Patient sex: F
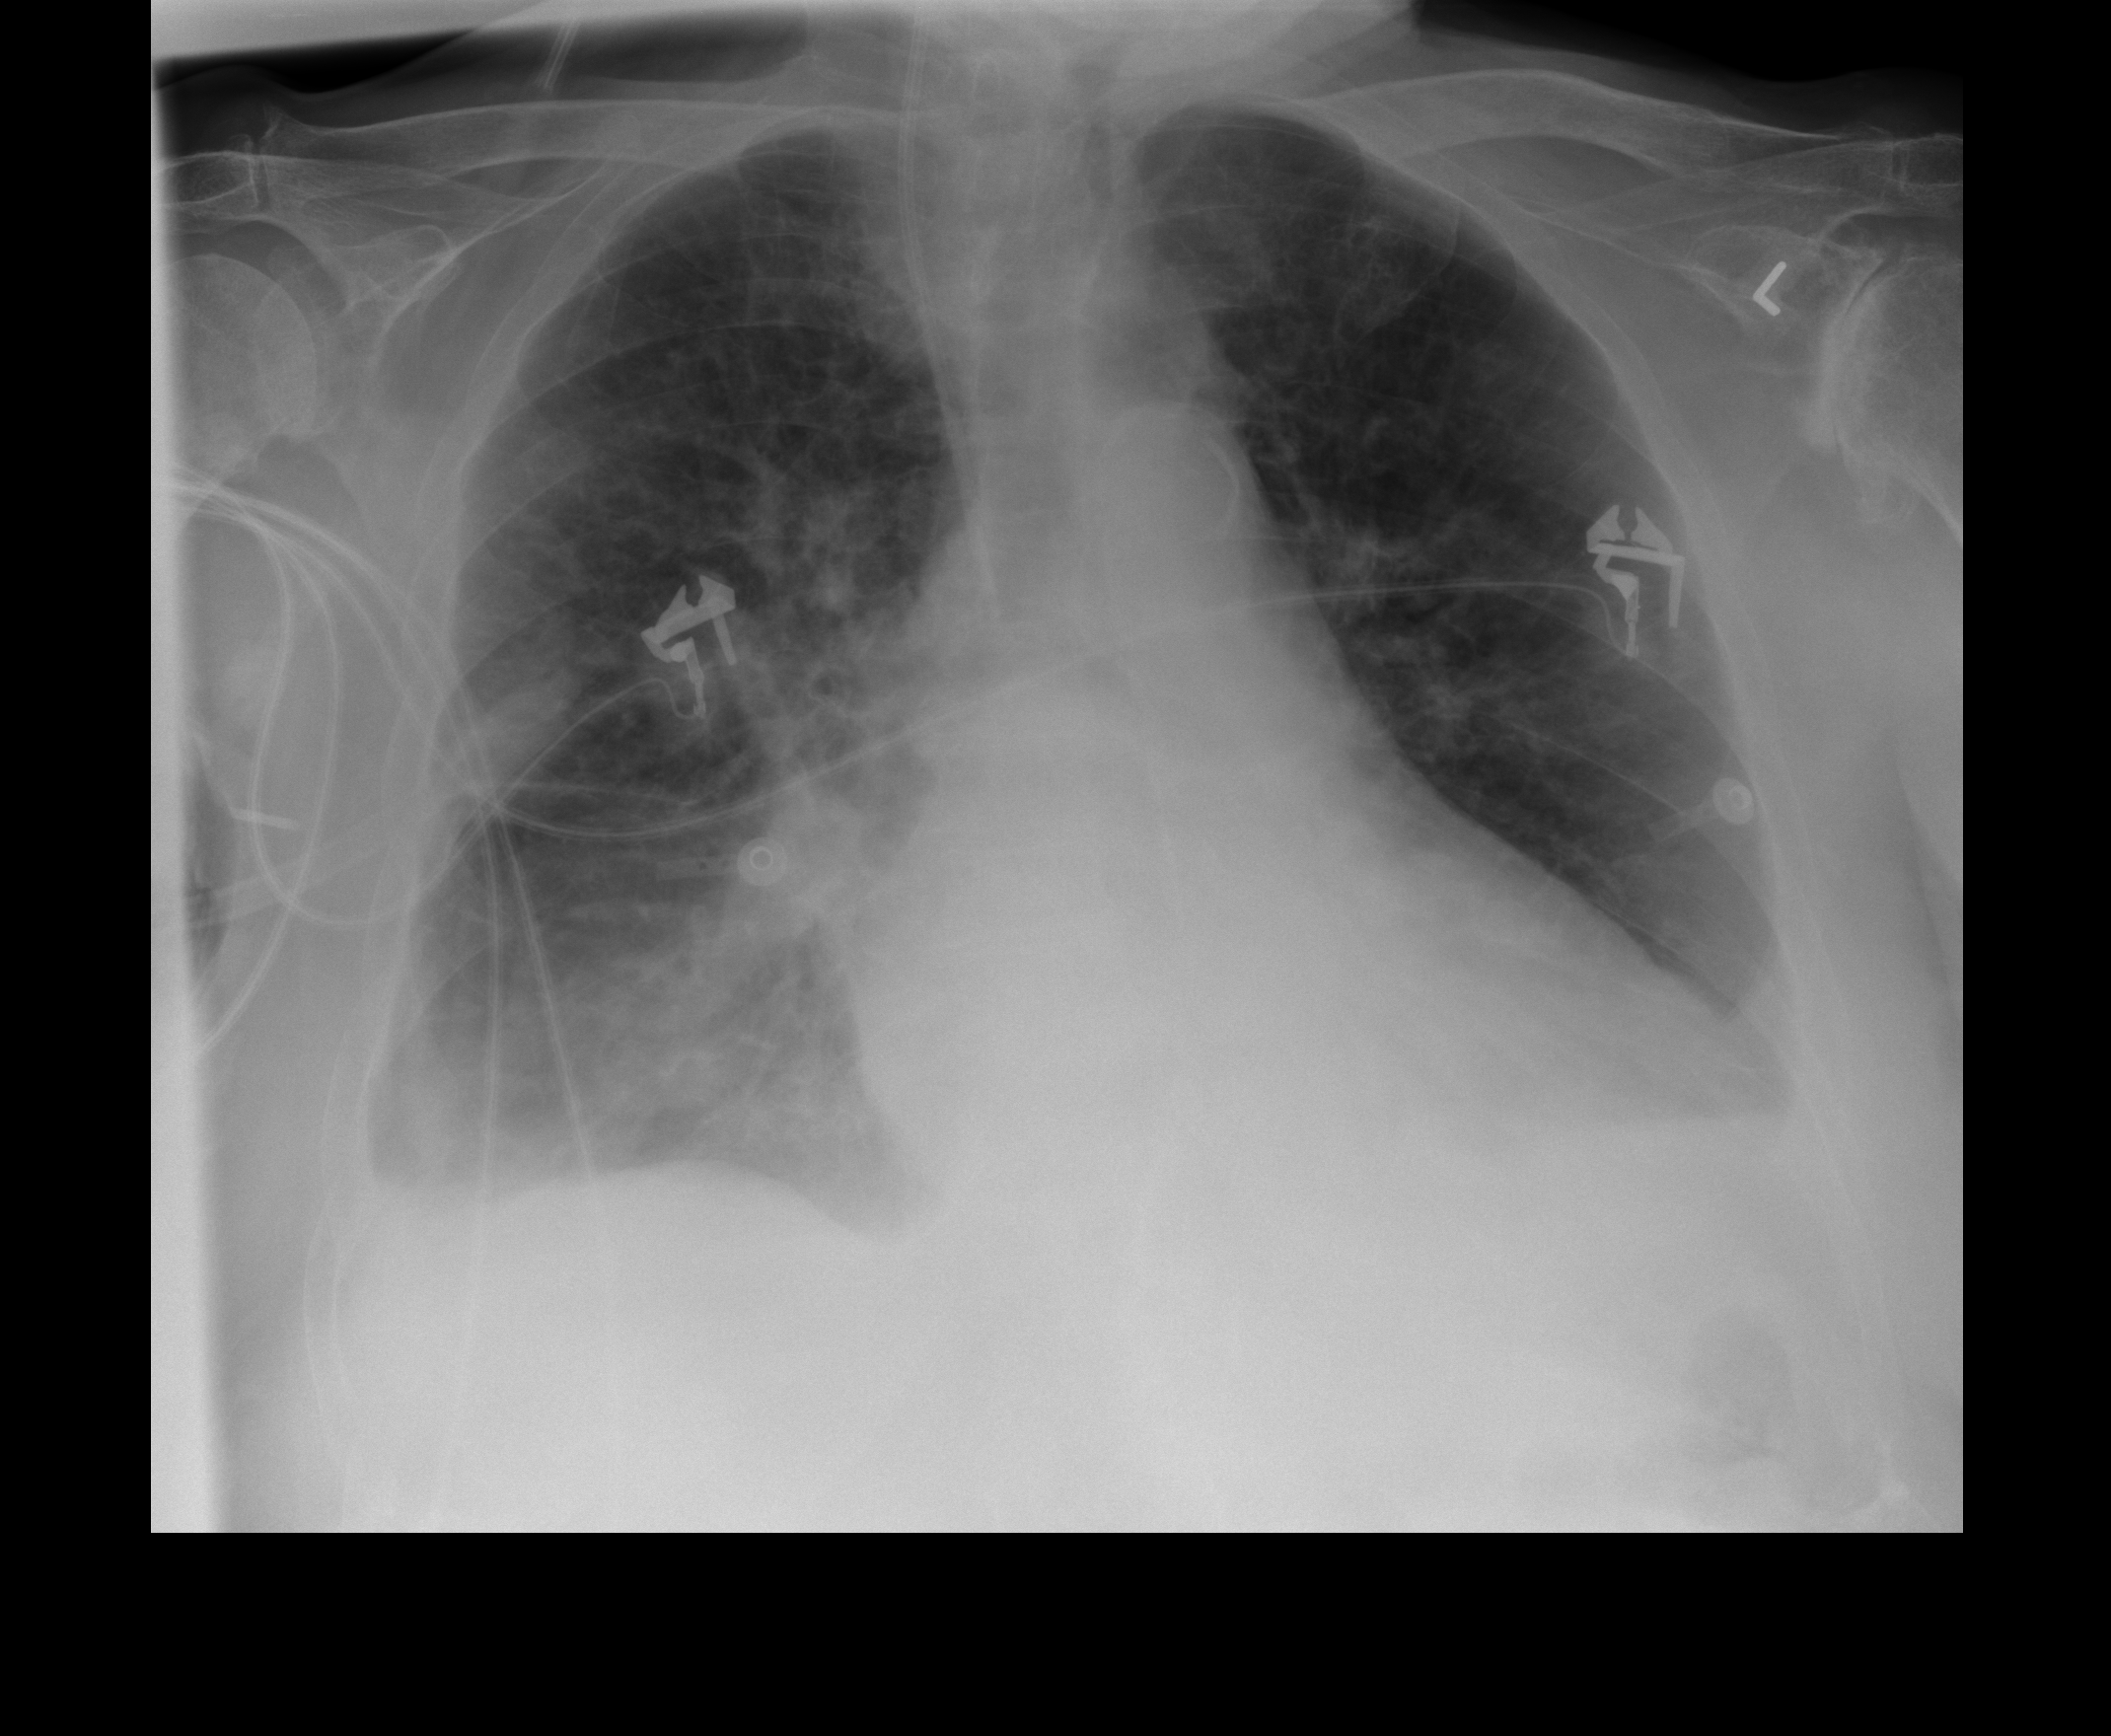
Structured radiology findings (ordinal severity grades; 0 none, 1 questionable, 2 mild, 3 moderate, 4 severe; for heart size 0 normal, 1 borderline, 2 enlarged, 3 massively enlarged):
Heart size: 1
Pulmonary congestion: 1
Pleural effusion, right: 2
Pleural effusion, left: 2
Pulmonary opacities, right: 2
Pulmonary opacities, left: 0
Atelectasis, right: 2
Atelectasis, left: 1